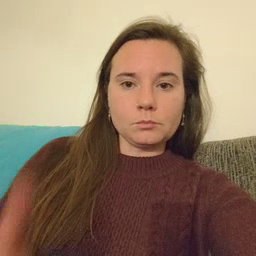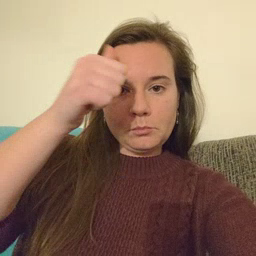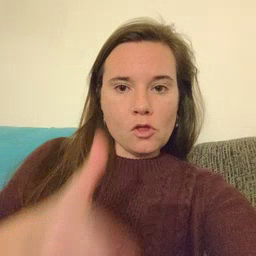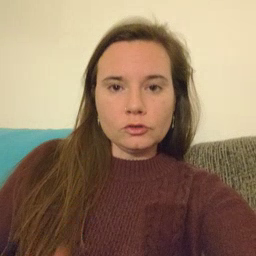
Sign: brother